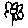
Label: flower